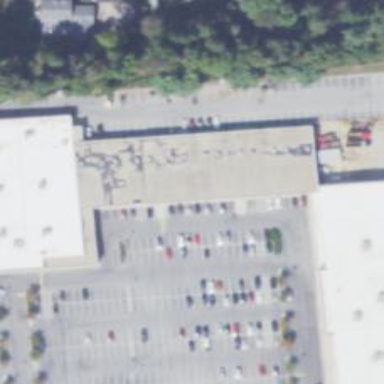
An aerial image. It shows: Swimming pool shop.